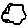
Label: cloud